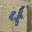
Label: 4